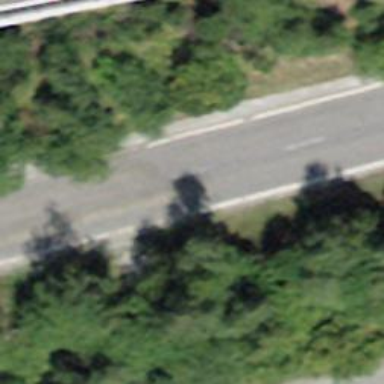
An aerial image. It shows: Primary highway with sett surface.